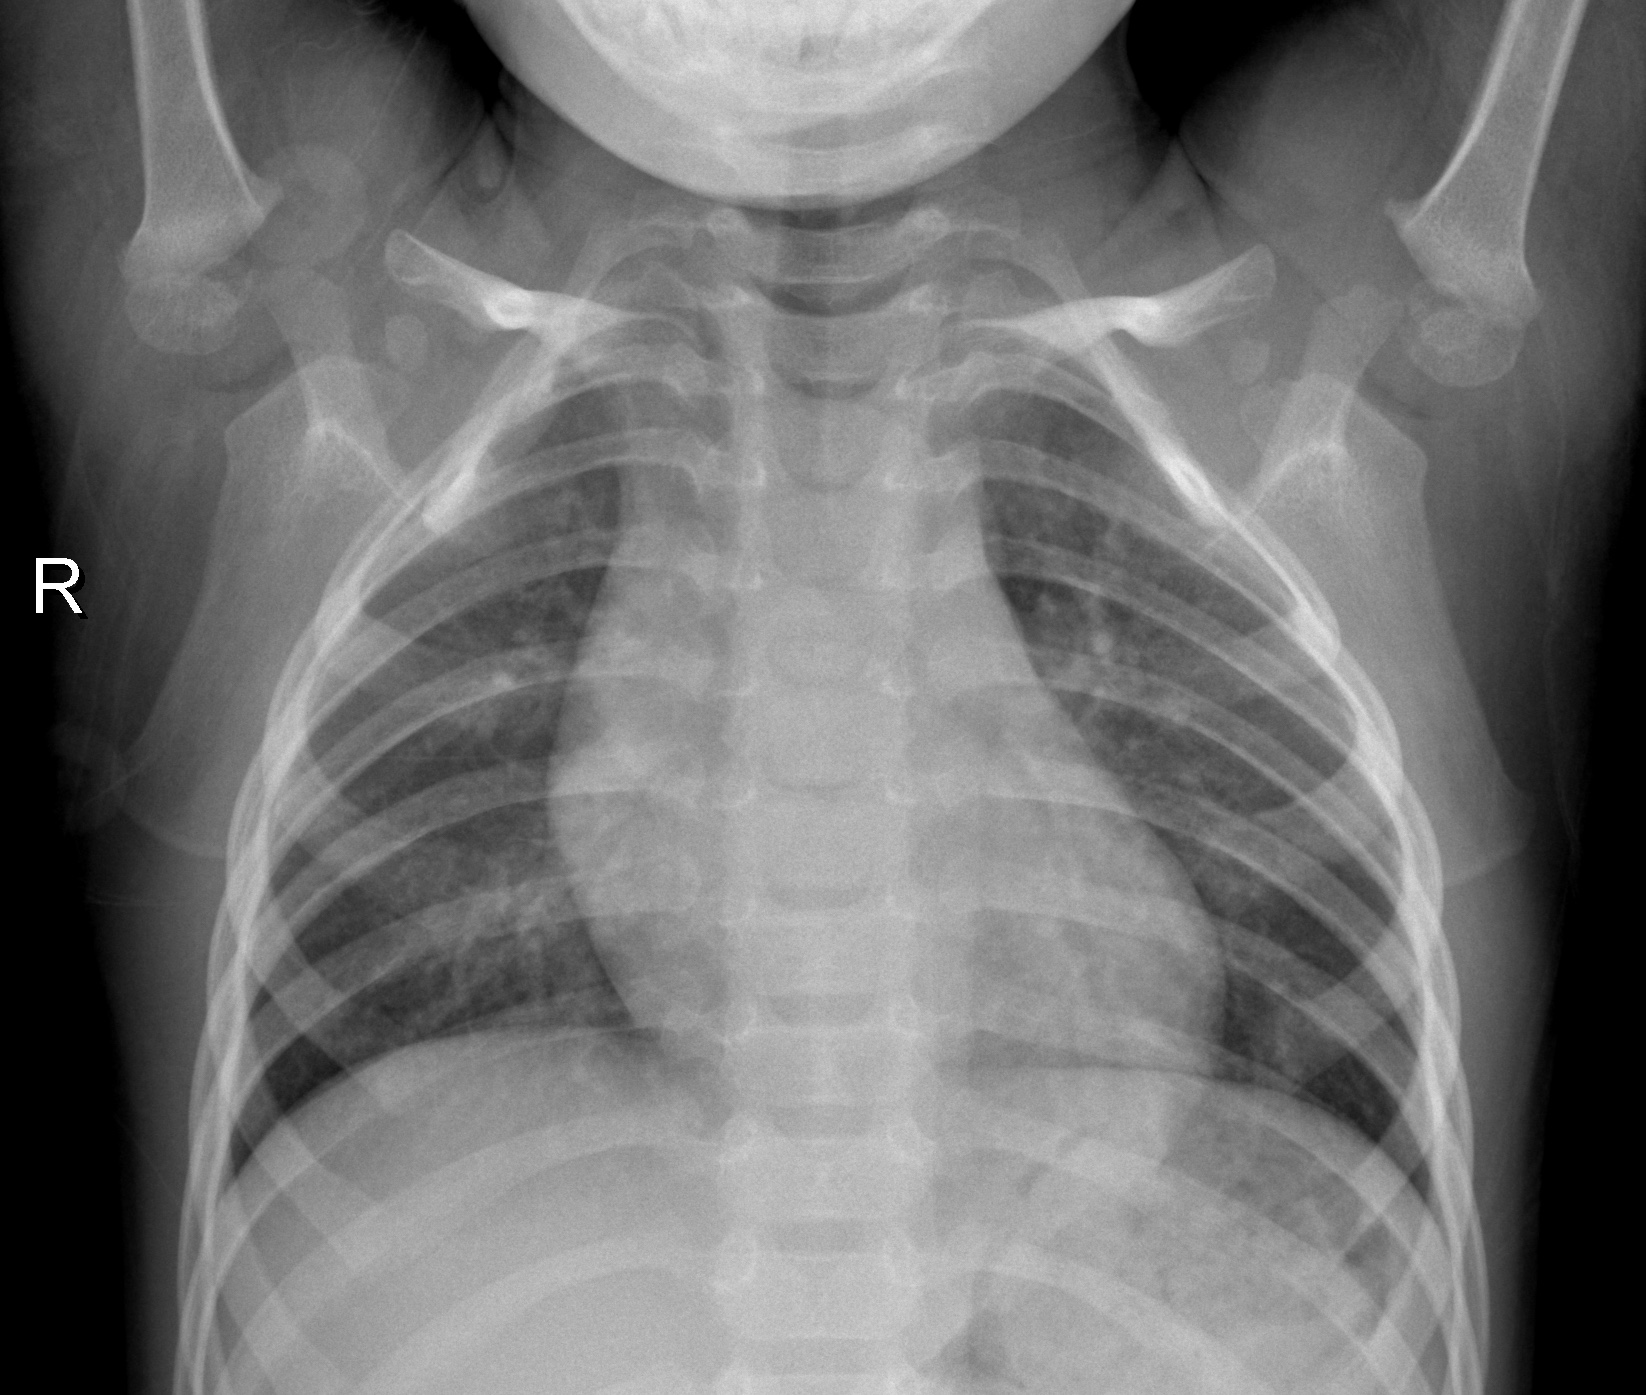
Diagnosis: NORMAL